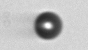
Label: bead